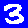
Digit: 3